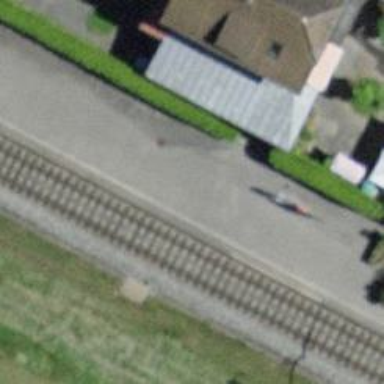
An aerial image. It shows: Railway track with contact lines for electrification.